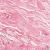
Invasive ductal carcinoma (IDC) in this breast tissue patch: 0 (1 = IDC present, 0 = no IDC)